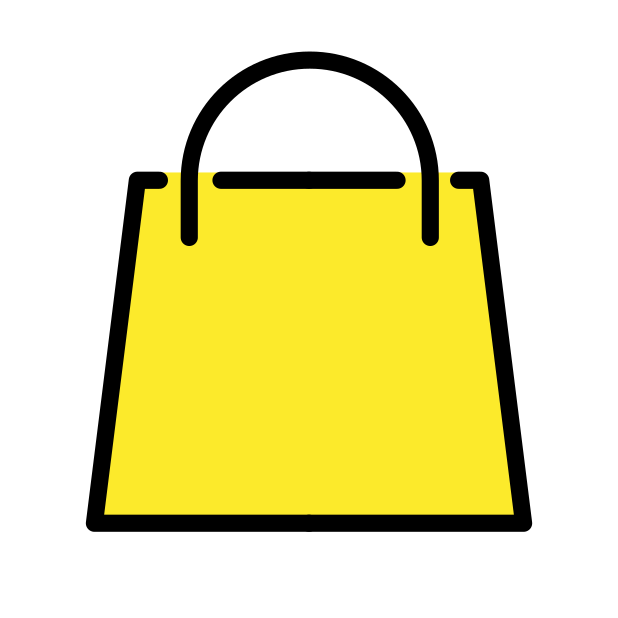
shopping bags